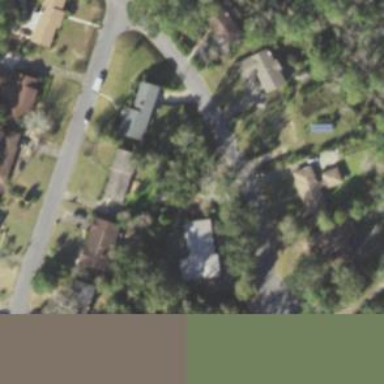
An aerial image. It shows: This residential area consists of single-family homes.